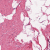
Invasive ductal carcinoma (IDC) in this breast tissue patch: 0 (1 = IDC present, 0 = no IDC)